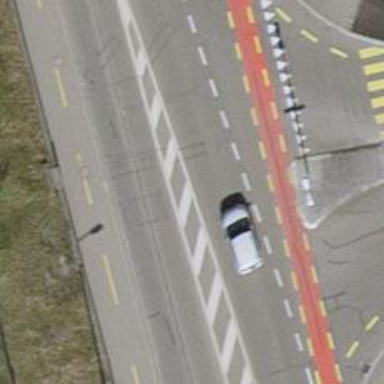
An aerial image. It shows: Asphalt road with secondary classification. There is left side cycleway designated as shared busway.